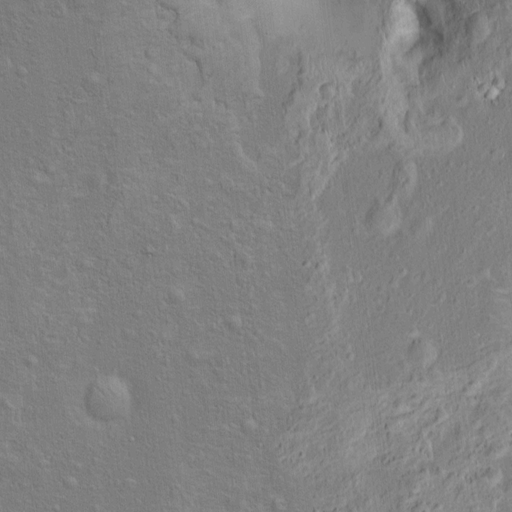
Objects detected: cone